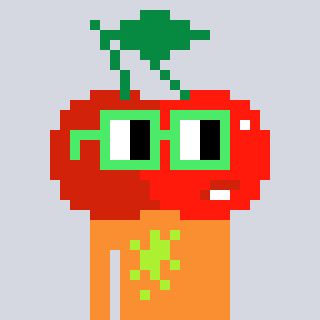
a pixel art character with square light green glasses, a cherry-shaped head and a orange-colored body on a cool background